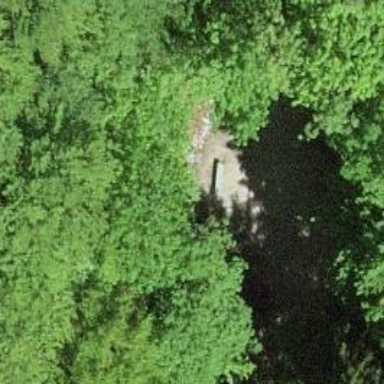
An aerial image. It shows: Shelter hut.